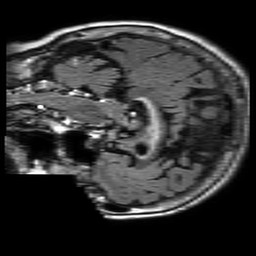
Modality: FLAIR
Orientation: sagittal
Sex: female
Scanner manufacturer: philips
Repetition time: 11 s
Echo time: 0.125 s